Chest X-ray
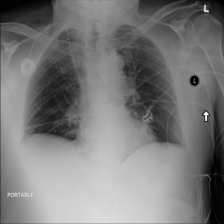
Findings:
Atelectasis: negative
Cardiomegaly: negative
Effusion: negative
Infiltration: negative
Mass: negative
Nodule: negative
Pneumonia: negative
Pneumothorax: negative
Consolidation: negative
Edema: negative
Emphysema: negative
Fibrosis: negative
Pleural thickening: negative
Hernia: negative